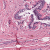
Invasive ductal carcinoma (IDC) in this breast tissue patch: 1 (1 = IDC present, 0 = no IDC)